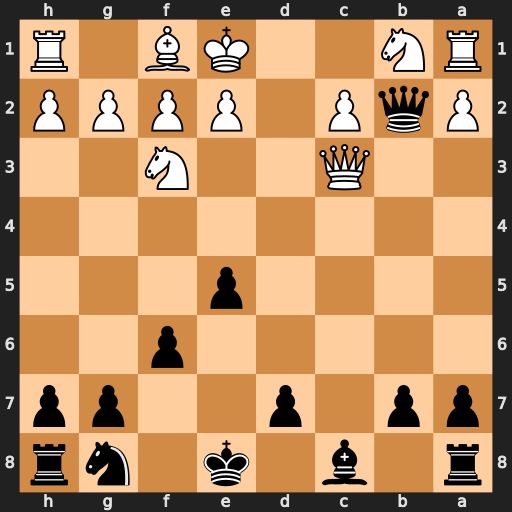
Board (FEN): r1b1k1nr/pp1p2pp/5p2/4p3/8/2Q2N2/PqP1PPPP/RN2KB1R
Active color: b
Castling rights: KQkq
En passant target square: -
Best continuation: Qc1#